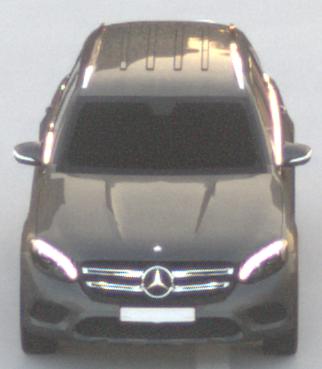
Make: Mercedes-Benz
Model: GLC 250
Detailed model: GLC (253)
Model produced from: 2015/09
Model produced until: 2018/05
Doors: 5
Color: gray
Road condition: dry road
Daytime: sunrise or sunset
Contrast: low contrast